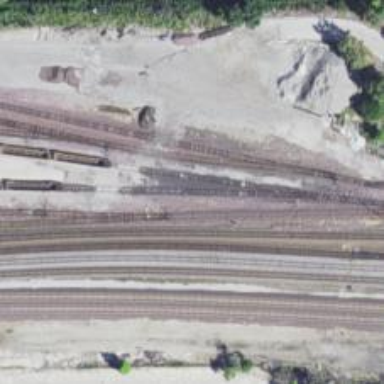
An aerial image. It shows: Railway yard.